Question: We are facing a problem, in handling a large number of Draw2d Figures, in a single Canvas. We are building a Tree of the nodes, with Connections between a parent, and a child node. The number of figures, in the canvas are of the order of 10000 (just the "Node" Figures, there are about another 10000 "Connection" figures too, that I am not counting).
I am attaching a part of one of our diagrams in Image:

The problem is this: the nodes in the tree can be collapsed or expanded. When the number of Nodes in the Tree are of the order of <PHONE>, then the Collapse/Expand takes place momentarily. However, when the node count goes higher, it takes more and more time to Collapse/Expand any particular node, which is irritating.
I have written some sample code to see, if the problem is with our code, or, that draw2d performance degrades in general with more number of widgets. The same problem exists within the sample application, which indicates that we may have to do some optimizations within the draw2d codebase itself. I made a in Eclipse to demonstrate that. The code of the same is attached below.
'''
import java.util.ArrayList;
import java.util.List;
import org.eclipse.draw2d.Cursors;
import org.eclipse.draw2d.Figure;
import org.eclipse.draw2d.FigureCanvas;
import org.eclipse.draw2d.GridData;
import org.eclipse.draw2d.GridLayout;
import org.eclipse.draw2d.Label;
import org.eclipse.draw2d.LineBorder;
import org.eclipse.draw2d.MouseEvent;
import org.eclipse.draw2d.MouseListener;
import org.eclipse.draw2d.Panel;
import org.eclipse.swt.SWT;
import org.eclipse.swt.graphics.Color;
import org.eclipse.swt.layout.FillLayout;
import org.eclipse.swt.widgets.Composite;
import org.eclipse.ui.part.ViewPart;
public class View extends ViewPart {
public static final String ID = "GridLayoutTest.view";
/**
* This is a callback that will allow us to create the viewer and initialize
* it.
*/
public void createPartControl(Composite parent) {
Composite composite = new Composite(parent, SWT.NONE);
composite.setLayout(new FillLayout());
FigureCanvas canvas = new FigureCanvas(composite);
Figure baseFigure = new Figure();
baseFigure.setLayoutManager(new GridLayout(3, true));
Panel contentPanel = new Panel();
contentPanel.setLayoutManager(new GridLayout(1, true));
baseFigure.add(new Figure());
baseFigure.add(contentPanel);
baseFigure.add(new Figure());
fillContents(contentPanel);
canvas.setContents(baseFigure);
}
private void fillContents(Panel contentPanel) {
int margin;
String text;
CollapsibleFigure prevParent = null;
for(int i = 1; i <= 2500; i++) {
if(i%5 == 1) {
text = "Parent " + (i/5 + 1);
margin = 50;
prevParent = new CollapsibleFigure(contentPanel, text, margin);
} else {
text = "Child " + (i%5 - 1);
margin = 100;
CollapsibleFigure child = new CollapsibleFigure(contentPanel, text, margin);
prevParent.addChild(child);
}
}
for(int i = 2501; i <= 7500; i++) {
if(i == 2501) {
text = "Parent " + (i/5 + 1);
margin = 50;
prevParent = new CollapsibleFigure(contentPanel, text, margin);
} else {
text = "Child " + (i - 2501);
margin = 100;
CollapsibleFigure child = new CollapsibleFigure(contentPanel, text, margin);
prevParent.addChild(child);
}
}
for(int i = 7501; i <= 10000; i++) {
if(i%5 == 1) {
text = "Parent " + (i/5 + 1);
margin = 50;
prevParent = new CollapsibleFigure(contentPanel, text, margin);
} else {
text = "Child " + (i%5 - 1);
margin = 100;
CollapsibleFigure child = new CollapsibleFigure(contentPanel, text, margin);
prevParent.addChild(child);
}
}
}
private class CollapsibleFigure extends Panel {
private List<CollapsibleFigure> children;
private int margin;
private CollapsibleFigure(Panel contentPanel, String text, int margin) {
children = new ArrayList<CollapsibleFigure>();
setBorder(new LineBorder(2));
setBackgroundColor(new Color(null, 255, 255, 255));
this.margin = margin;
GridLayout layout = new GridLayout(2, false);
GridData layoutData;
setLayoutManager(layout);
Label label;
label = new Label();
label.setText("x");
add(label);
label.setCursor(Cursors.HAND);
label.addMouseListener(new MouseListener.Stub() {
public void mouseReleased(MouseEvent e) {
Label label = (Label) e.getSource();
if(label.getText().equals("x"))
collapseChildren();
else
showChildren();
}
});
label = new Label();
label.setText(text);
add(label);
layoutData = new GridData(SWT.CENTER, SWT.CENTER, true, true);
layout.setConstraint(label, layoutData);
label = new Label();
label.setText("Some Content");
add(label);
layoutData = new GridData(SWT.CENTER, SWT.CENTER, true, true);
layoutData.horizontalSpan = 2;
layout.setConstraint(label, layoutData);
contentPanel.add(this);
layoutData = new GridData(SWT.BEGINNING, SWT.CENTER, false, true);
layoutData.horizontalIndent = margin;
contentPanel.getLayoutManager().setConstraint(this, layoutData);
}
private void addChild(CollapsibleFigure child) {
children.add(child);
}
private void collapseChildren() {
Panel contentPanel = (Panel) getParent();
for(CollapsibleFigure child : children)
contentPanel.remove(child);
((Label)(getChildren().get(0))).setText(">");
}
private void showChildren() {
Panel contentPanel = (Panel) getParent();
int index = contentPanel.getChildren().indexOf(this) + 1;
for(CollapsibleFigure child : children) {
contentPanel.add(child, index);
GridData layoutData = new GridData(SWT.BEGINNING, SWT.CENTER, false, true);
layoutData.horizontalIndent = margin + 50;
contentPanel.getLayoutManager().setConstraint(child, layoutData);
index++;
}
((Label)(getChildren().get(0))).setText("x");
}
}
@Override
public void setFocus() {
}
}
'''
Try to expand/collapse figures in the View (by clicking on the "x" or ">" buttons), it'll take time (won't occur instantaneously). Can anyone please provide some pointers as to how this problem can be solved?
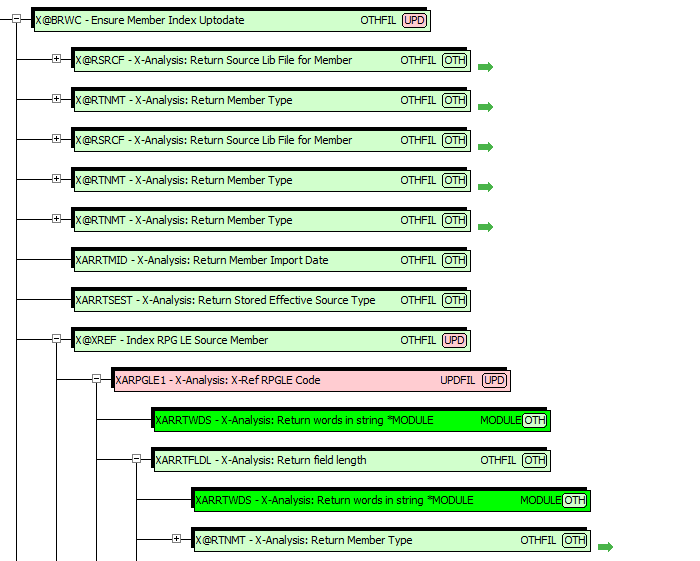
Answer: I figured it out. I am posting it here in case anyone faces similar performance issues. I received help in this regard on the Eclipse forum. The link, and full code is provided at the eclipse forum here:
<URL>